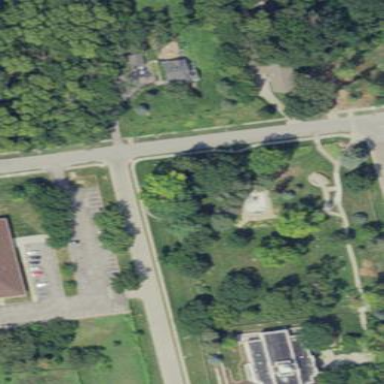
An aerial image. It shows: Cemetery.